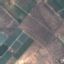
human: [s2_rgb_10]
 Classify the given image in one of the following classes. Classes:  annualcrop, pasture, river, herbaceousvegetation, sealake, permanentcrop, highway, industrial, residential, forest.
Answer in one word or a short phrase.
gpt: PermanentCrop